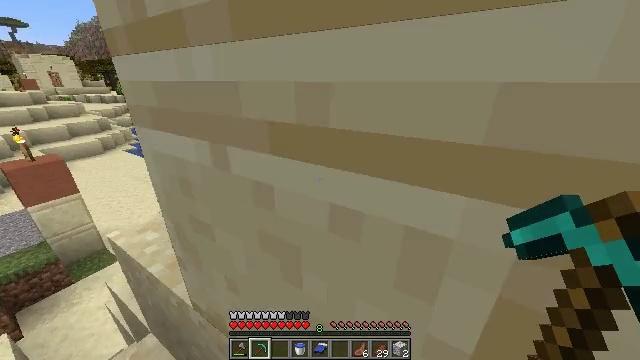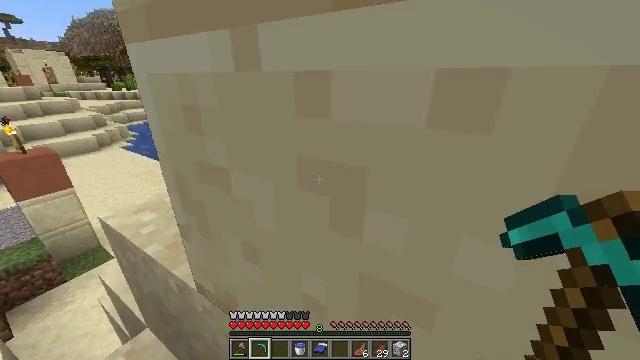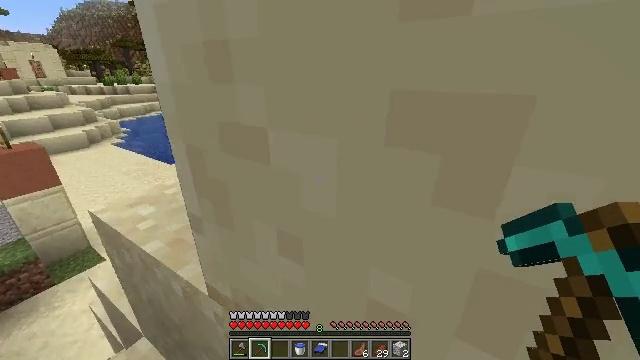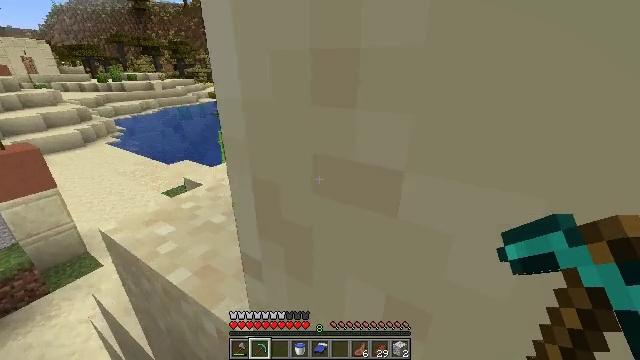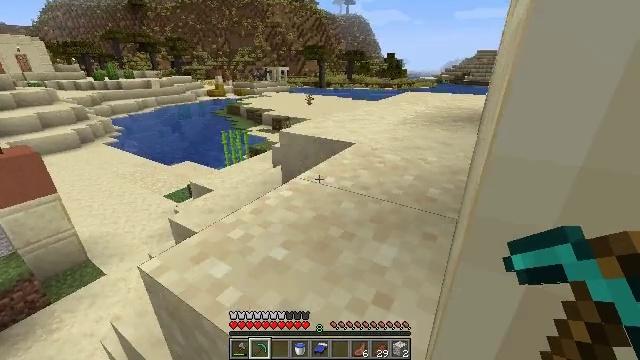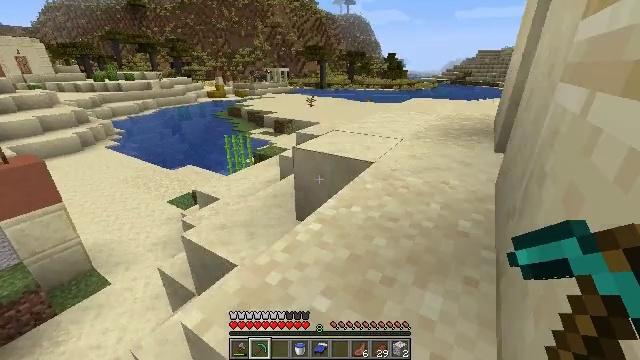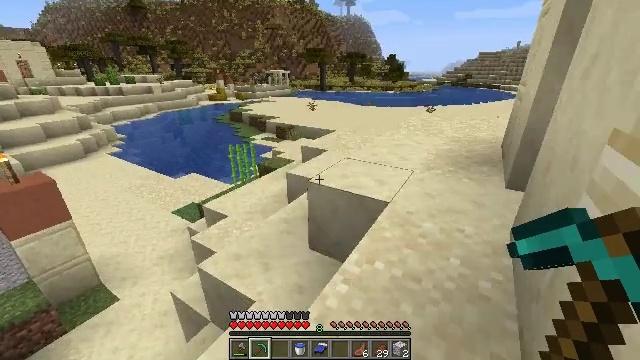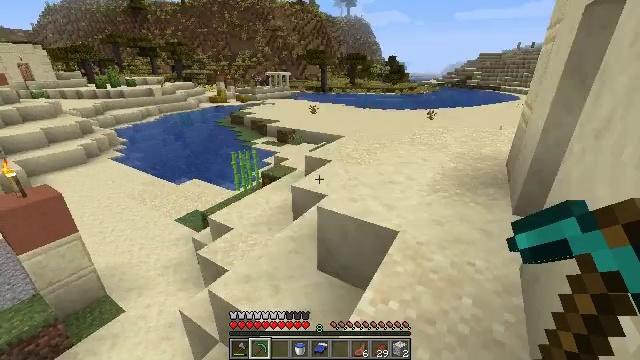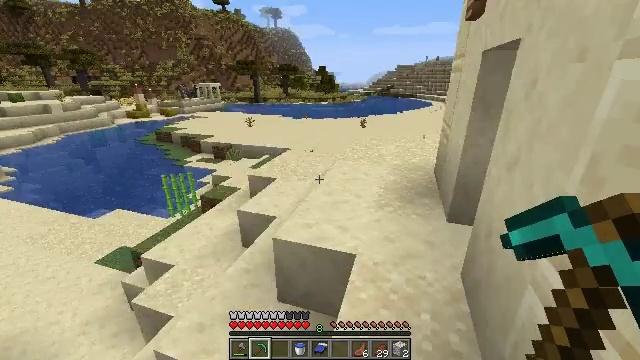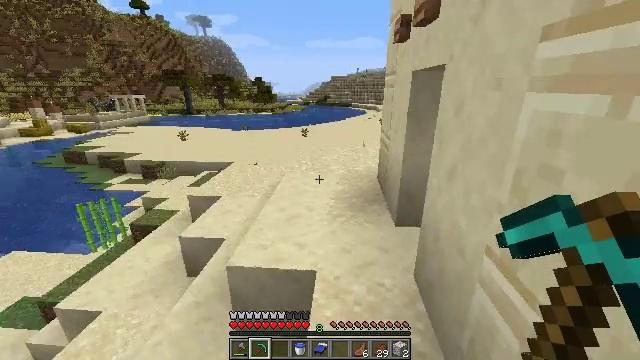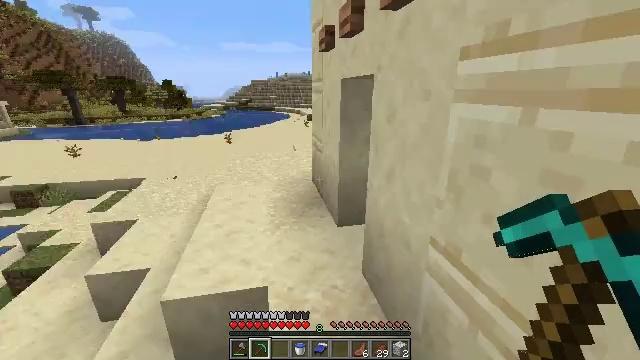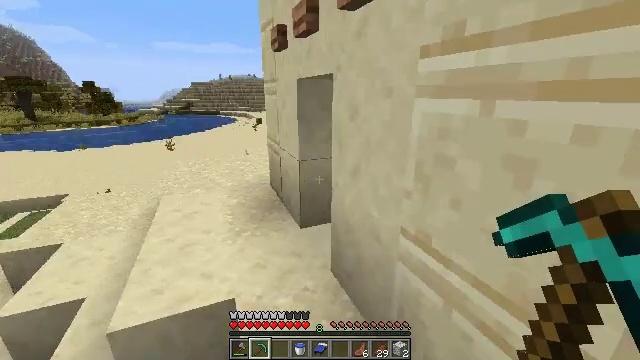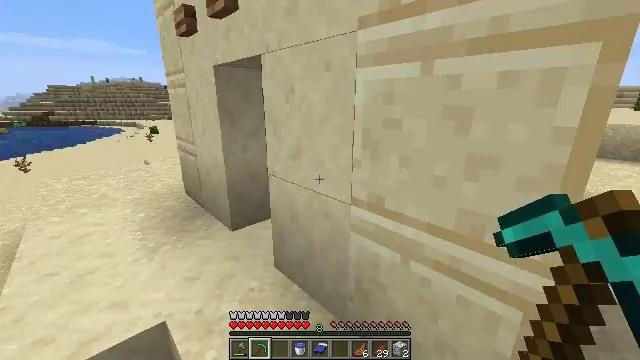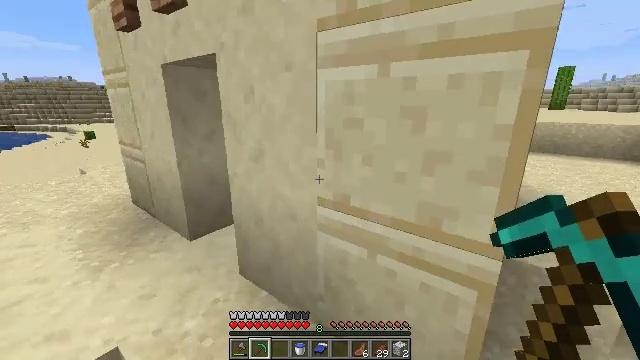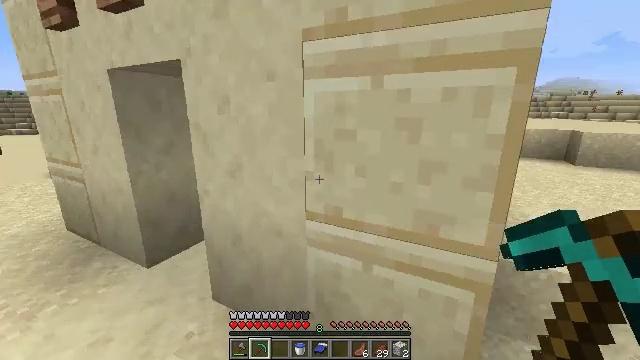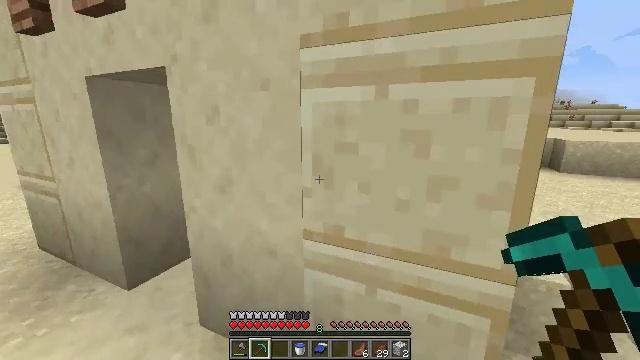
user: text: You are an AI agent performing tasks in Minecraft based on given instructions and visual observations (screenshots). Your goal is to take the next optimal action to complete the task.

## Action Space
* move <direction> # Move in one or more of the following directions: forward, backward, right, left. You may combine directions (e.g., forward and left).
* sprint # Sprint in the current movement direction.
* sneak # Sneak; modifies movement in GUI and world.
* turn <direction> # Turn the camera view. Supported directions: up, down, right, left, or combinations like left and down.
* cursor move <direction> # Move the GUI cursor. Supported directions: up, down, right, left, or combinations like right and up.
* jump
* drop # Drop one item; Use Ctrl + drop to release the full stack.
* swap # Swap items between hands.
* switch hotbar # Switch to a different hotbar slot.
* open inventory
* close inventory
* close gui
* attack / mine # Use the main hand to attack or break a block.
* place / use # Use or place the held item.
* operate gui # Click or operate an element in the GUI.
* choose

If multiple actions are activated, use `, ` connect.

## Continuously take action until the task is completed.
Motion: motion action
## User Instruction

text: Mine the jungle door to pick it up.
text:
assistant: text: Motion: move forward
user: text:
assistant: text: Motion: move forward and move left
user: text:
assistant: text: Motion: move forward and move left
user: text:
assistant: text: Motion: move forward and move left
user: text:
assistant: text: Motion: move forward and move left, jump
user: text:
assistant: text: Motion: move forward, jump
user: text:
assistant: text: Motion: move forward, jump
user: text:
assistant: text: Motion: move forward, turn right and up, jump
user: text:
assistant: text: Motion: move forward and move left, turn right and up, jump
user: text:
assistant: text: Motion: move forward and move left, turn right
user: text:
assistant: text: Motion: move forward and move left, turn right
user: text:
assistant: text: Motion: move forward and move left, turn right and up
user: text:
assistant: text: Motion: move forward, turn right
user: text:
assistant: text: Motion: move forward, turn right and up
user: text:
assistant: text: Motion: move forward, turn right and up
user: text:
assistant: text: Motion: move forward and move left
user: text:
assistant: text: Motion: move forward and move left, turn up
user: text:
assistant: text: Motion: move forward and move left
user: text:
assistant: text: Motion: move forward and move left, jump
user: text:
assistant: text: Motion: move forward and move left, jump
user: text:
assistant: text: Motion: move forward and move left, jump
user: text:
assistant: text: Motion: move forward and move left, turn down, jump
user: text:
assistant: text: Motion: move forward and move left, turn right and down
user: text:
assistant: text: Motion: move forward and move left, turn right
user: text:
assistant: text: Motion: move forward and move left
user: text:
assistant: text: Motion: move forward and move left, turn right and down
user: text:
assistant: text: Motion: move forward and move left, turn right and down
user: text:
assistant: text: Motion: move forward, turn right and down
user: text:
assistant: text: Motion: move forward, turn right
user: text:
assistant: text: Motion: move forward